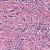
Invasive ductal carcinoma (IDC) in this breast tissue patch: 1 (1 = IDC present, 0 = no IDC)